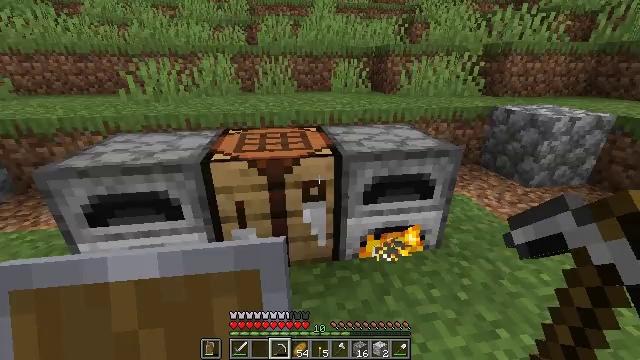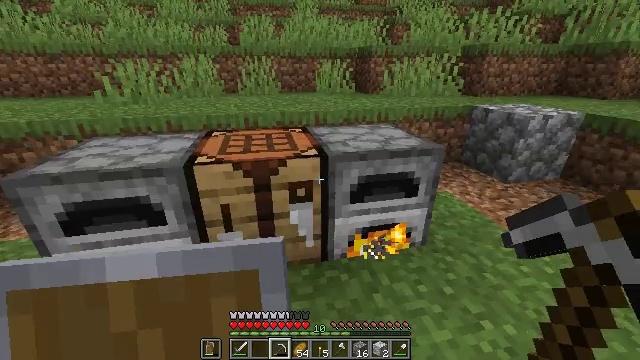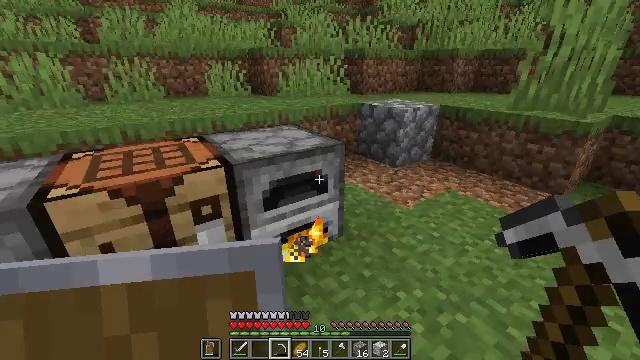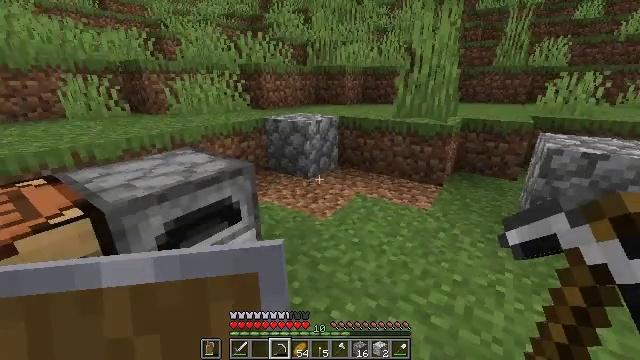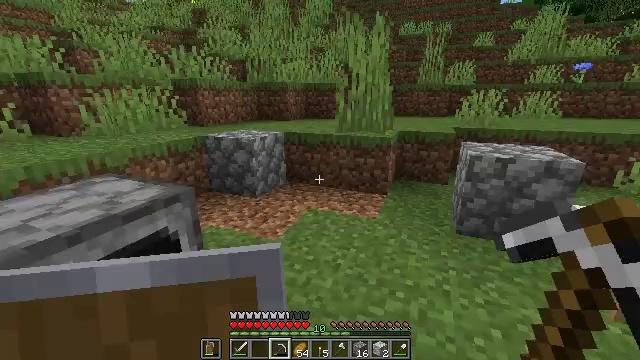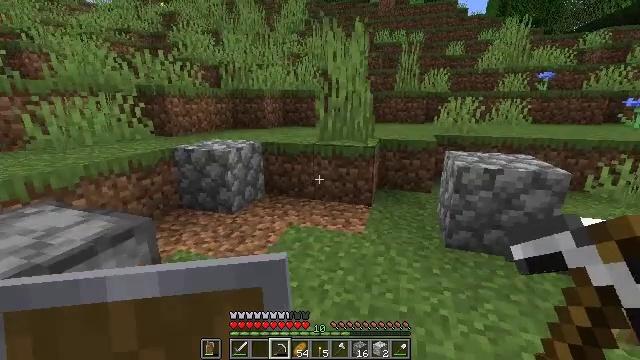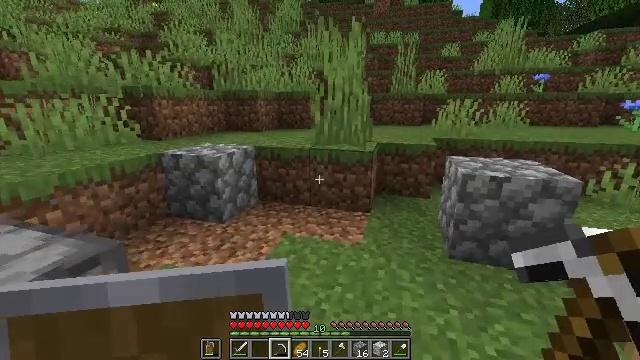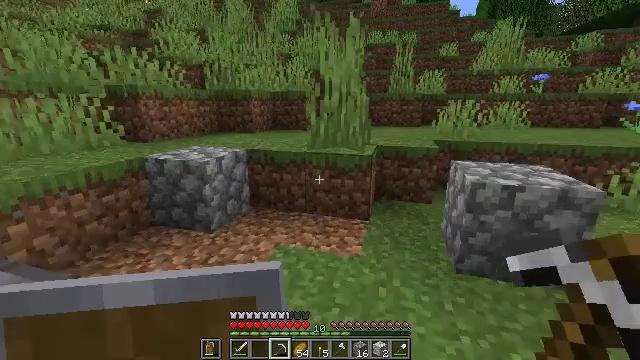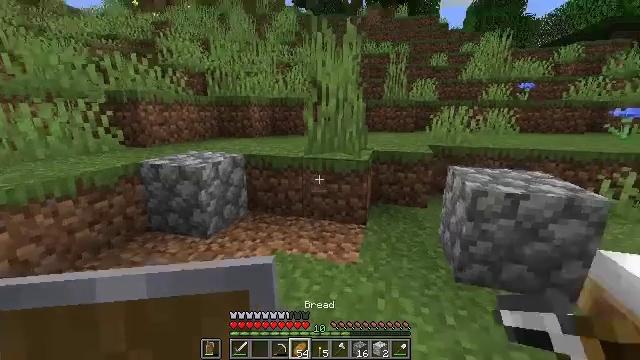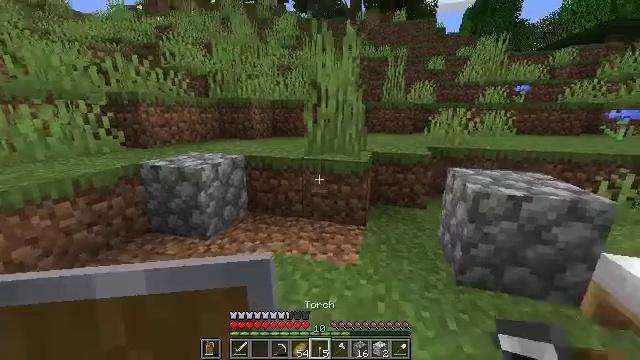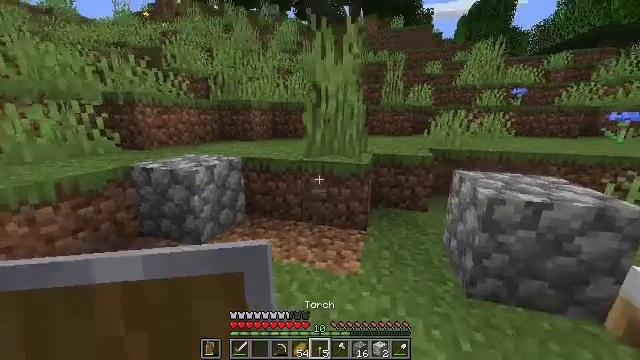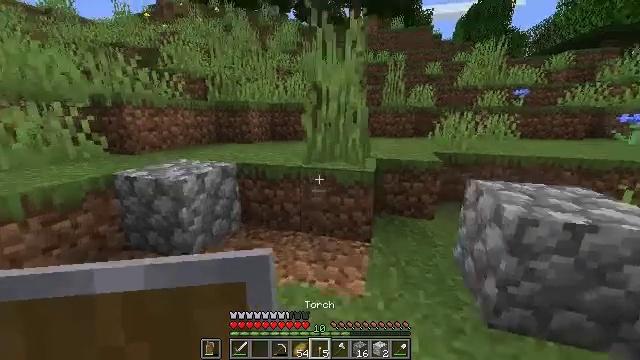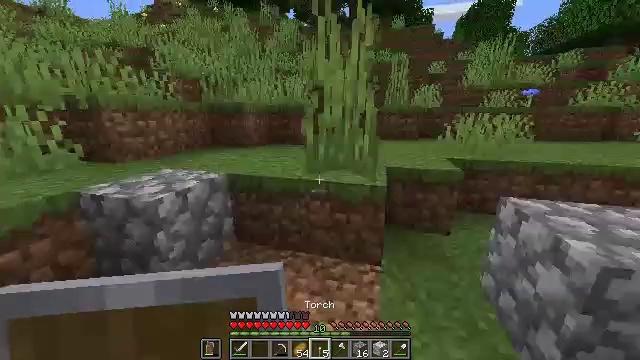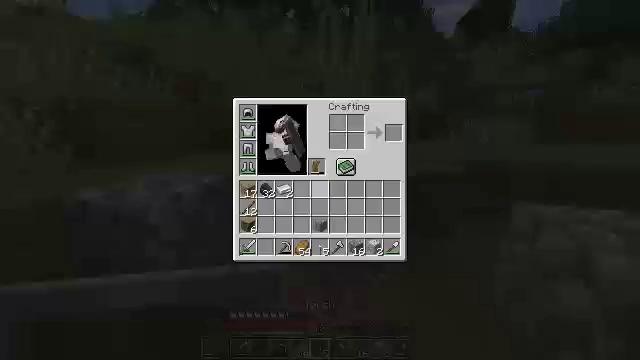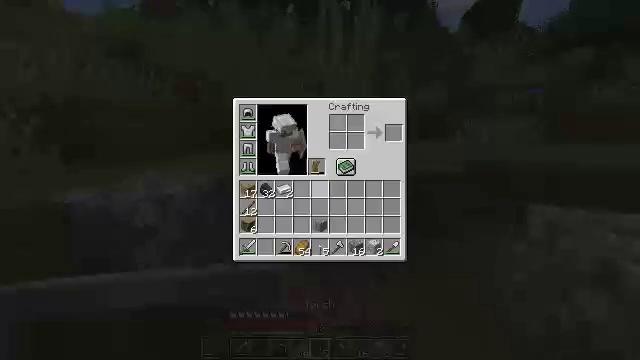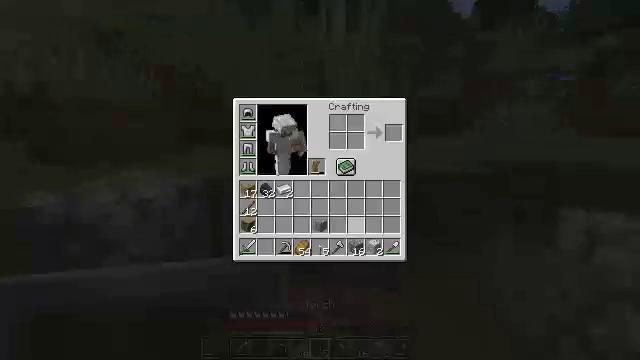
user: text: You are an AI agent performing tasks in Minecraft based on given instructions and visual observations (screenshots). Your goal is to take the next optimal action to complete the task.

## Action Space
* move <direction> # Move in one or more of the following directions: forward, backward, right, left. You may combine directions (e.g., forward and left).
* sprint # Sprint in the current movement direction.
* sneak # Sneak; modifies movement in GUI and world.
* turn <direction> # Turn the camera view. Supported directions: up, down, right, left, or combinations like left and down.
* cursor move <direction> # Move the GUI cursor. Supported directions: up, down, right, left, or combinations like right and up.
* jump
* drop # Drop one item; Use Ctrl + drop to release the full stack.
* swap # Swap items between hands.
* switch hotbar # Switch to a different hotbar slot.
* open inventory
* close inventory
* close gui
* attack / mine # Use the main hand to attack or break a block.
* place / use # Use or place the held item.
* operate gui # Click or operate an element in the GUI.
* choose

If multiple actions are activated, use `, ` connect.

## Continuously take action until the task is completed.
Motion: motion action
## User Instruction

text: Gather oak leaves by attacking.
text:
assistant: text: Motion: turn right, open inventory
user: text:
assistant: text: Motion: move forward, turn right, open inventory
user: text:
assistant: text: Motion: move forward, turn right and up
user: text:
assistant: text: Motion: move forward, turn right and up
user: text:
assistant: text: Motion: move forward, turn right and up
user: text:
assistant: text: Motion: move forward, turn right
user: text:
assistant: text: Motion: move forward, sprint
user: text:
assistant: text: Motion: move forward, sprint
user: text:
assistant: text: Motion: move forward, sprint
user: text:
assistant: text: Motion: move forward, sprint
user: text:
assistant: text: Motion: move forward
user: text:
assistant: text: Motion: move forward
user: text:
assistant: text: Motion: move forward, close inventory
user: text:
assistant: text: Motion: close inventory
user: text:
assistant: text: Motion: cursor move right and down, open gui
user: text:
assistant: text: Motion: cursor move right and down
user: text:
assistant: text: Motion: no_op
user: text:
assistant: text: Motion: no_op
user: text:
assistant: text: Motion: no_op
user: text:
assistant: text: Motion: cursor move left
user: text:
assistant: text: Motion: cursor move left
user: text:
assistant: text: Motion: no_op
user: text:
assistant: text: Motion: no_op
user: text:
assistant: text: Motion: no_op
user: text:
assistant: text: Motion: operate gui
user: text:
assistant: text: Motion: operate gui
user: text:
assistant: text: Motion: cursor move left
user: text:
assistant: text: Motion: cursor move left
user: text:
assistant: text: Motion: no_op
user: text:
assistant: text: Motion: no_op